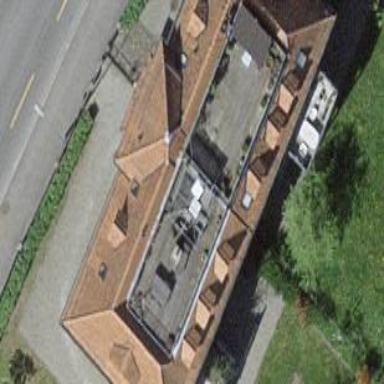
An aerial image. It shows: Residential building.